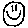
Label: smiley face